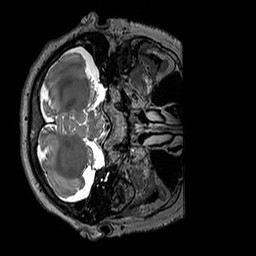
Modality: T2w
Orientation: axial
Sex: female
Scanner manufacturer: siemens
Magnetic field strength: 3 T
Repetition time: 3.2 s
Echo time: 0.409 s